Field crop: tomato
Growth stage: 1
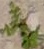
Species: portulaca